Field crop: maize
Growth stage: 2
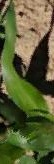
Species: maize